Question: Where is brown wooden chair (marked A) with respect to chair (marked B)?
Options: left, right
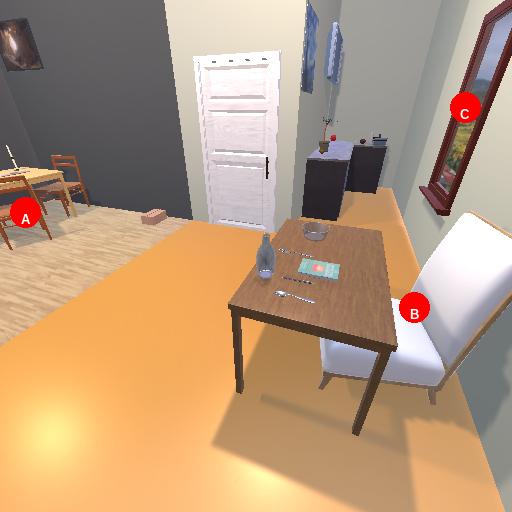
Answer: left